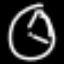
Label: clock